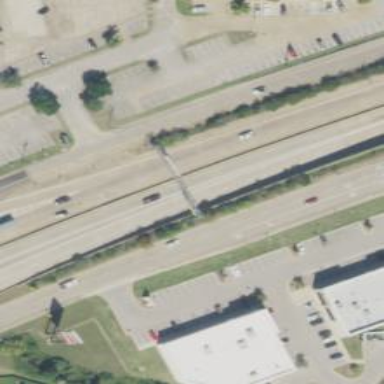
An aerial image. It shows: Trunk highway with expressway features.